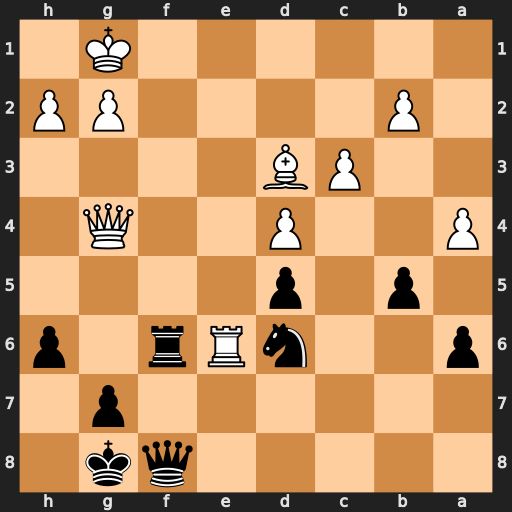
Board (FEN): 5qk1/6p1/p2nRr1p/1p1p4/P2P2Q1/2PB4/1P4PP/6K1
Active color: b
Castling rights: -
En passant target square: -
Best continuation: Qc8 Rxf6 Qxg4